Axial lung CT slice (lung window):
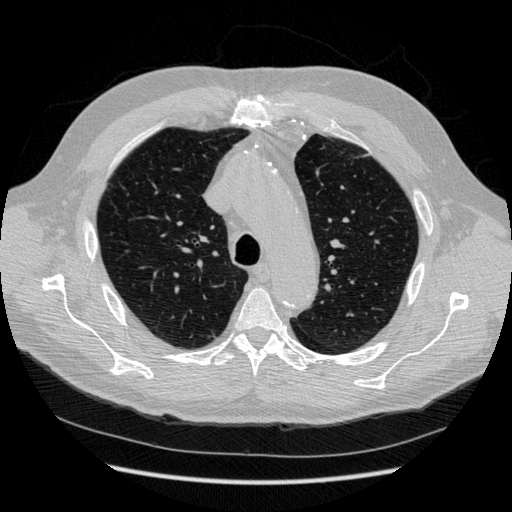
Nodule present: yes
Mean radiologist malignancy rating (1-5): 2